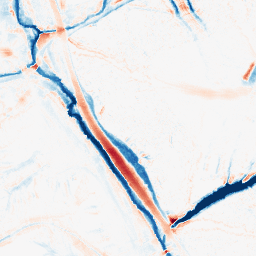
Category: morphological
Decomposition family: morphological
Decomposition parameters: operation: average
size: 10
Upsampling method: lanczos
Upsampling parameters: scale: 8
Upsampling scale: 8